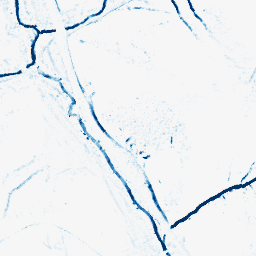
Category: morphological
Decomposition family: morphological_diamond
Decomposition parameters: operation: closing
radius: 3
Upsampling method: bicubic
Upsampling parameters: scale: 8
Upsampling scale: 8